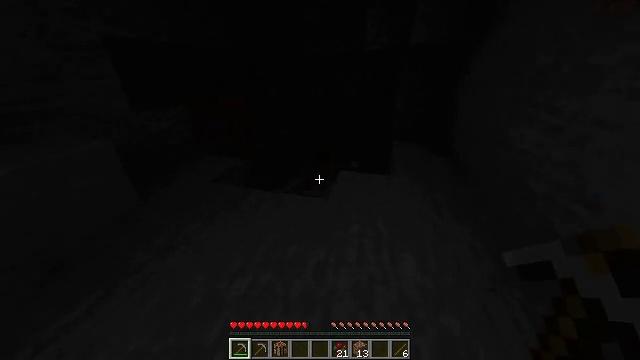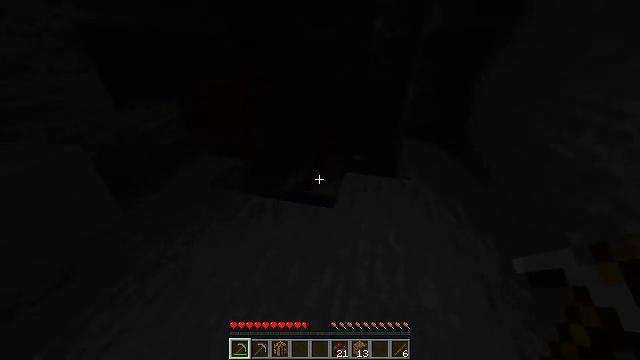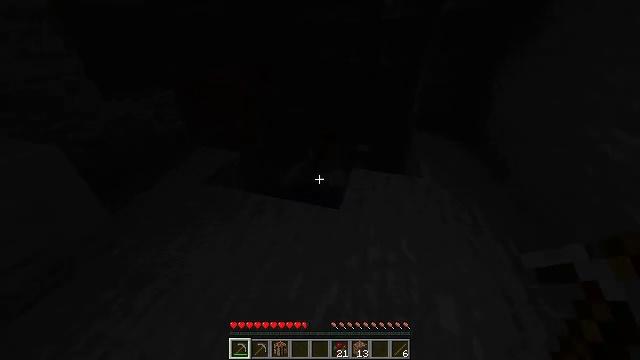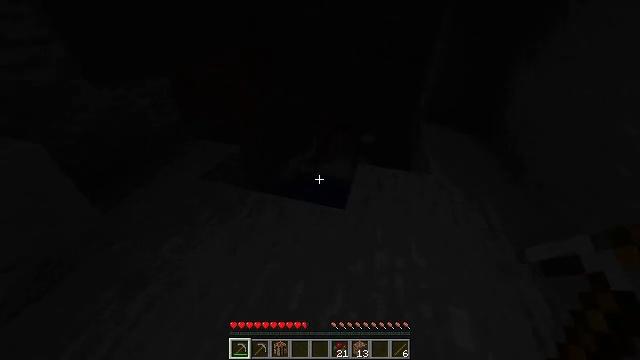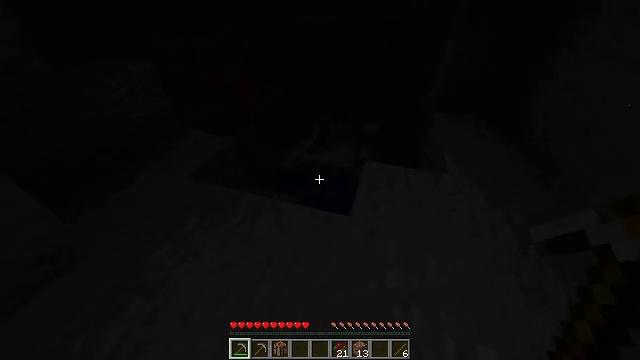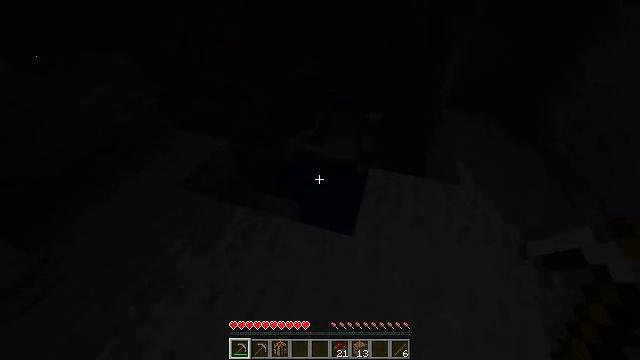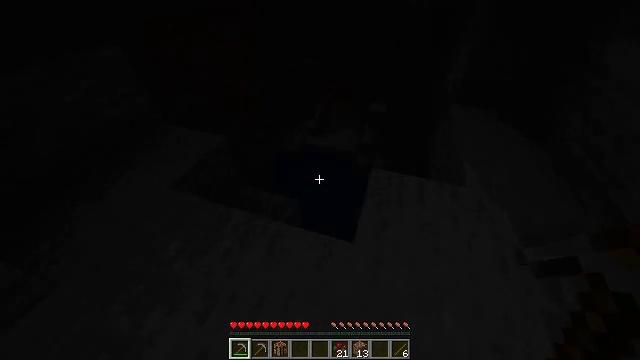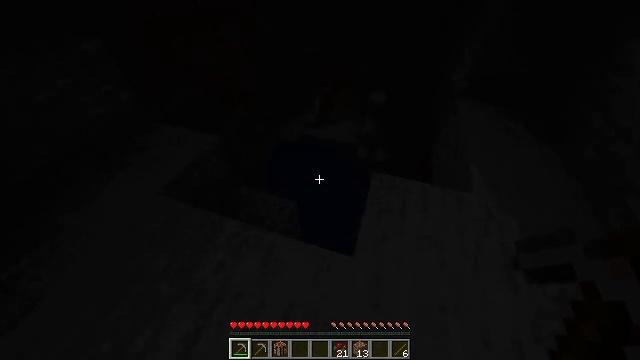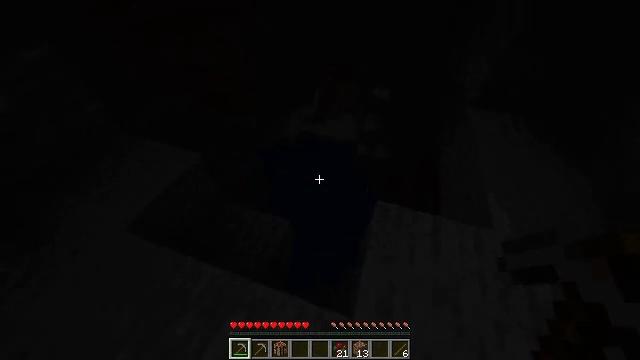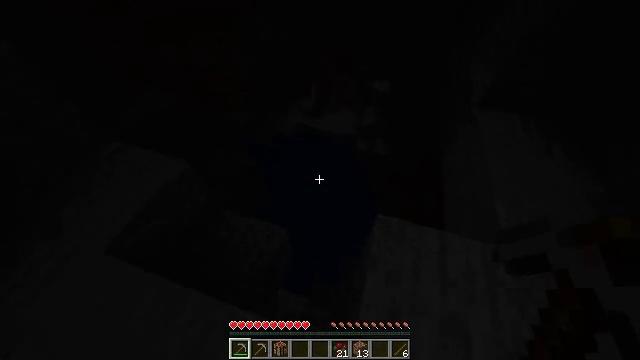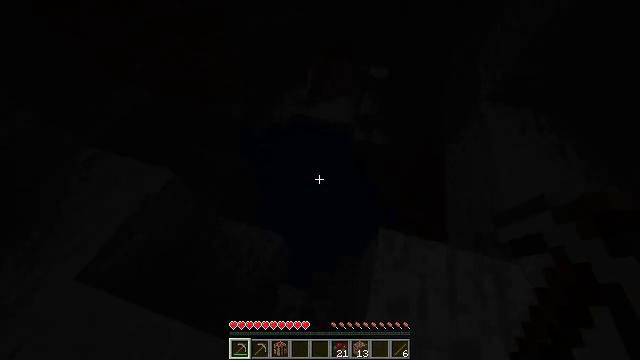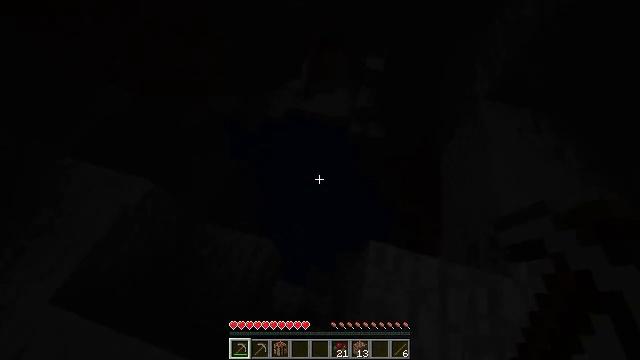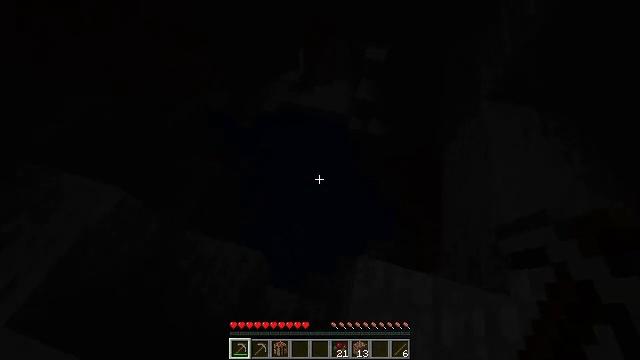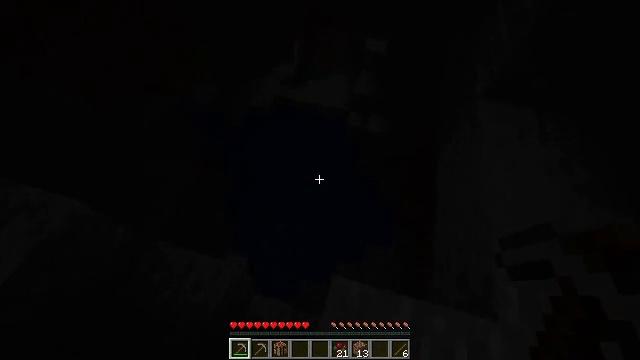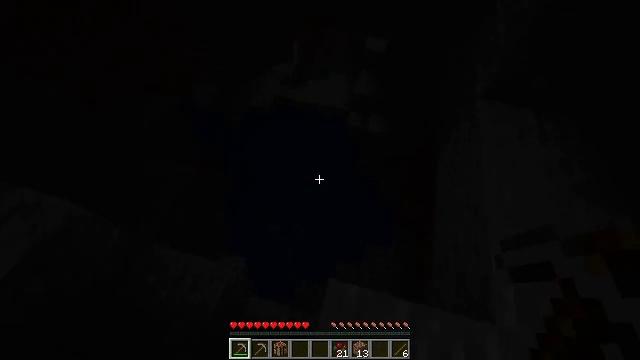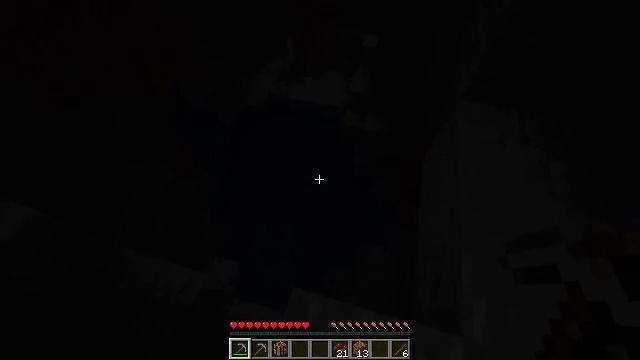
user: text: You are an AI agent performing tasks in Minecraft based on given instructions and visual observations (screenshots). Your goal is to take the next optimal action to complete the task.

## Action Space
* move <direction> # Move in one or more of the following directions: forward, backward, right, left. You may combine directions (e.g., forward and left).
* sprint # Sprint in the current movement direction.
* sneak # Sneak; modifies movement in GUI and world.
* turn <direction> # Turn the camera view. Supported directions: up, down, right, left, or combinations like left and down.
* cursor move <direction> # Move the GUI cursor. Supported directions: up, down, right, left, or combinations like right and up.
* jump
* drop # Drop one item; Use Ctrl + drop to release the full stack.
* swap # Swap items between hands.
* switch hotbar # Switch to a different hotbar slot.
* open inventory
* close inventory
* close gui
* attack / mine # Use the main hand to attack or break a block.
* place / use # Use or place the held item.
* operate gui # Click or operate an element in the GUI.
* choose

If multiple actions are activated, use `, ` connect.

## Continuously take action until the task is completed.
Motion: motion action
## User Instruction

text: Break the sweet berry bush to collect berries.
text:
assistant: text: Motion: move forward, sprint, turn down
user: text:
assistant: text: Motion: move forward, sprint, turn left and down
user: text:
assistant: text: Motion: move forward, sprint, turn down
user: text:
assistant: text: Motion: move forward, sprint, turn down
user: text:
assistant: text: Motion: move forward, sprint, turn down
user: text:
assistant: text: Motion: move forward, sprint, turn down
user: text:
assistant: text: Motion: move forward, sprint, turn down
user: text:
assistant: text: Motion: move forward, sprint, turn down
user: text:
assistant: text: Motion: move forward, turn down
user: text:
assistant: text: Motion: move forward, turn right and down
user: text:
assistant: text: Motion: move right, turn down
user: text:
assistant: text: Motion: move right
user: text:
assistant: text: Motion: move right
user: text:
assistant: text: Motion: move right
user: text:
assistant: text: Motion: no_op
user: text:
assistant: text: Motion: no_op
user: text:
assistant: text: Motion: no_op
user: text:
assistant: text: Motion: no_op
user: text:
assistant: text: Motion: no_op
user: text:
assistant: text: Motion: no_op
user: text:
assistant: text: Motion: no_op
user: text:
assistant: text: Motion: move back
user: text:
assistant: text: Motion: move back
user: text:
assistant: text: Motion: move back
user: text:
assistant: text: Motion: move back
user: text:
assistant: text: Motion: move back
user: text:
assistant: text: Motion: move back
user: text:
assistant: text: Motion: move back and move left, turn left
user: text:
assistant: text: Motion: move back and move left, turn left and up
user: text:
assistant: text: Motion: move back and move left, turn left and up